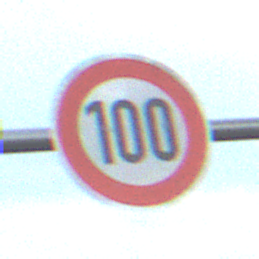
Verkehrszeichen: Geschwindigkeit100
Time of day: SunriseSunset
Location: Outdoor (Nature)
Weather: PartlyCloudy
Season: NotSpecified
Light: Natural